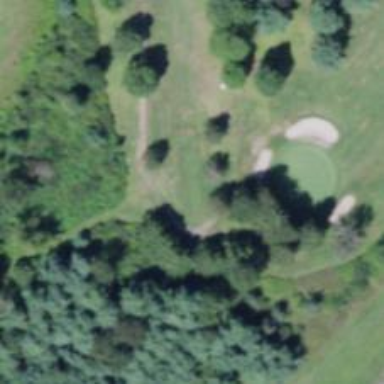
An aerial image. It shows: Golf tee.